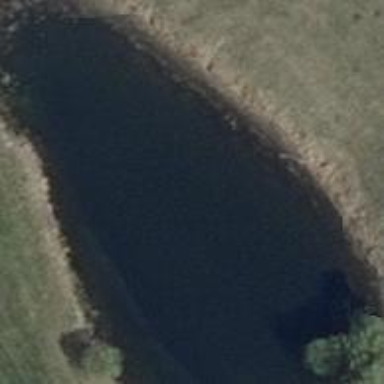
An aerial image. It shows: Pond with natural water.